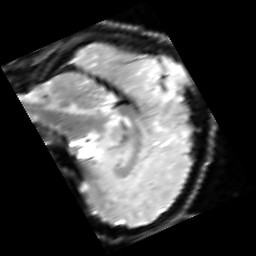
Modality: inplaneT2
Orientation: sagittal
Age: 22
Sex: male
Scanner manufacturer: siemens
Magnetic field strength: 3 T
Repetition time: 5 s
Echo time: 0.034 s